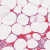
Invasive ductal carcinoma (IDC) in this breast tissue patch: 0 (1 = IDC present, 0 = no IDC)